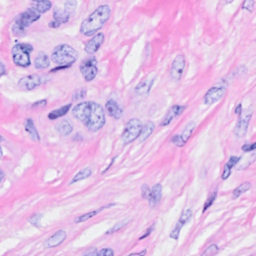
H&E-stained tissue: Breast